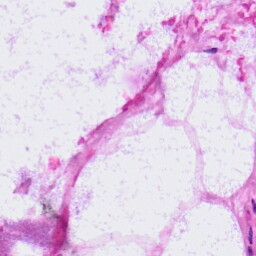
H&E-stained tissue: LymphNode